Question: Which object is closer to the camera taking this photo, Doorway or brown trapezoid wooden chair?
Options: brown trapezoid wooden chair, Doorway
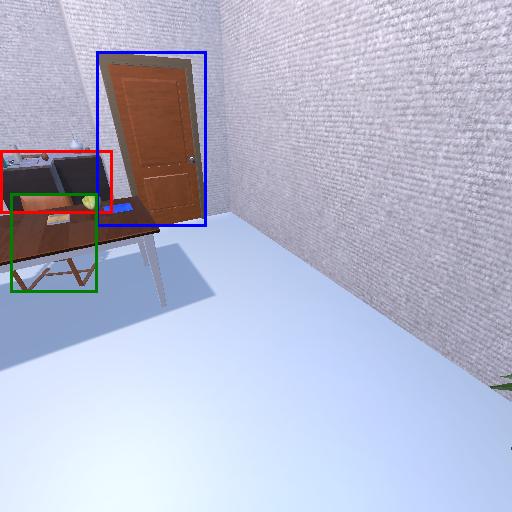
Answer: brown trapezoid wooden chair